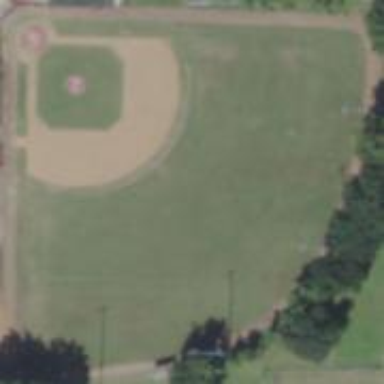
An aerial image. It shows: Chain-link fence surrounding baseball pitch.